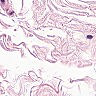
Metastatic tissue present: no